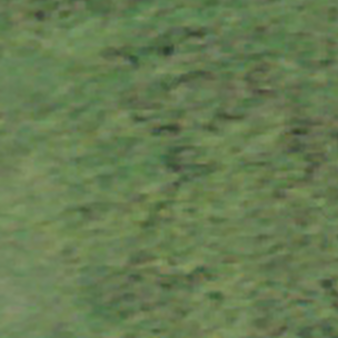
Label: other